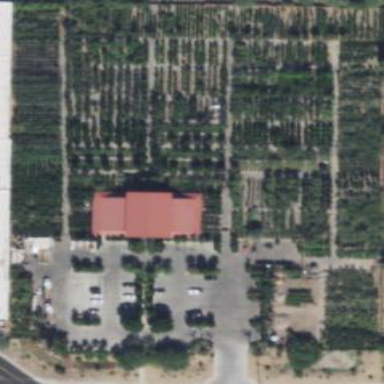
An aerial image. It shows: Plant nursery area.